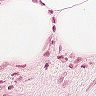
Metastatic tissue present: no